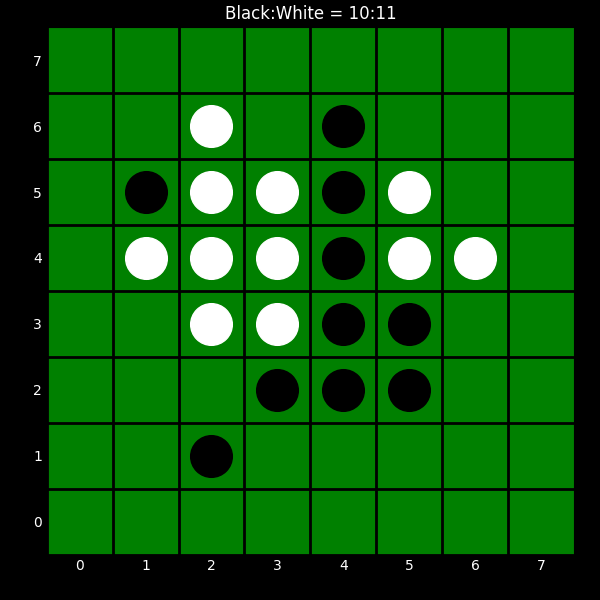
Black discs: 10
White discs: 11